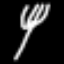
Label: fork